Question: Given a search string and a result string (which is guaranteed to contain all letters of the search string, case-insensitive, in order), how can I most efficiently get an array of ranges representing the indices in the result string corresponding to the letters in the search string?
Desired output:
'''
substrings( "word", "Microsoft Office Word 2007" )
#=> [ 17..20 ]
substrings( "word", "Network Setup Wizard" )
#=> [ 3..5, 19..19 ]
#=> [ 3..4, 18..19 ] # Alternative, acceptable, less-desirable output
substrings( "word", "Watch Network Daemon" )
#=> [ 0..0, 10..11, 14..14 ]
'''
This is for an autocomplete search box. Here's a screenshot from <URL> that underlines letters as I'm looking to do. Note that--unlike my ideal output above--this screenshot does not prefer longer single matches.

## Benchmark Results
Benchmarking the current working results shows that @tokland's regex-based answer is basically as fast as the StringScanner-based solutions I put forth, with less code:
'''
user system total real
phrogz1 0.889000 0.062000 0.951000 ( 0.944000)
phrogz2 0.920000 0.047000 0.967000 ( 0.977000)
tokland 1.030000 0.000000 1.030000 ( 1.035000)
'''
Here is the benchmark test:
'''
a=["Microsoft Office Word 2007","Network Setup Wizard","Watch Network Daemon"]
b=["FooBar","Foo Bar","For the Love of Big Cars"]
test = { a=>%w[ w wo wor word ], b=>%w[ f fo foo foobar fb fbr ] }
require 'benchmark'
Benchmark.bmbm do |x|
%w[ phrogz1 phrogz2 tokland ].each{ |method|
x.report(method){ test.each{ |words,terms|
words.each{ |master| terms.each{ |term|
2000.times{ send(method,term,master) }
} }
} }
}
end
'''
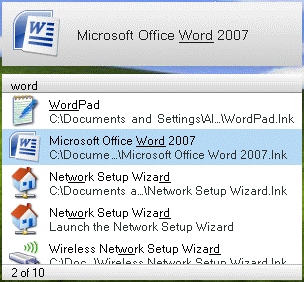
Answer: To have something to start with, how about that?
'''
>> s = "word"
>> re = /#{s.chars.map{|c| "(#{c})" }.join(".*?")}/i # /(w).*?(o).*?(r).*?(d)/i/
>> match = "Watch Network Daemon".match(re)
=> #<MatchData "Watch Network D" 1:"W" 2:"o" 3:"r" 4:"D">
>> 1.upto(s.length).map { |idx| match.begin(idx) }
=> [0, 10, 11, 14]
'''
And now you only have to <URL>.